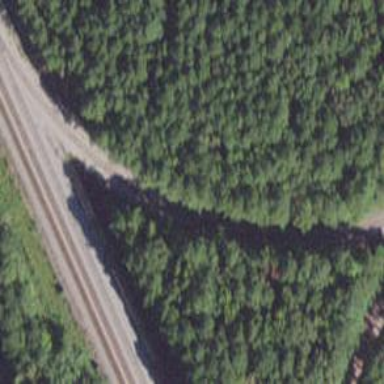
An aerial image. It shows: Railway spur service.